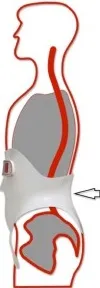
Patient with and without the brace. The sagittal profile of the patient is significantly closer to physiological standards.
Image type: radiology (ct)